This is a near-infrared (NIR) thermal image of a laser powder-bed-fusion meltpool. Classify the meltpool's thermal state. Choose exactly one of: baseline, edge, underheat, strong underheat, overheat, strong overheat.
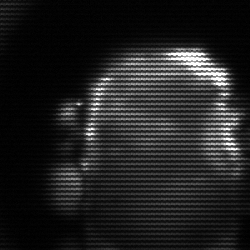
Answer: baseline